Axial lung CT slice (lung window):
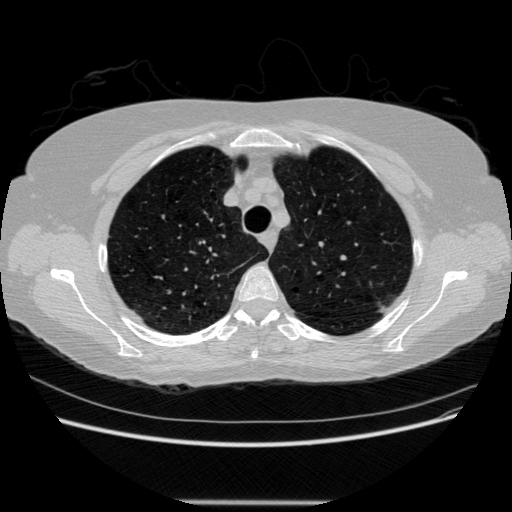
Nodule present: no